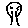
Label: tree